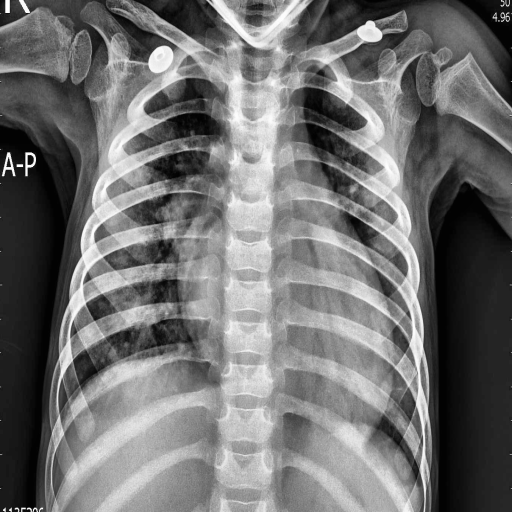
Finding: PNEUMONIA